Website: ulta-beauty
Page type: account-selection
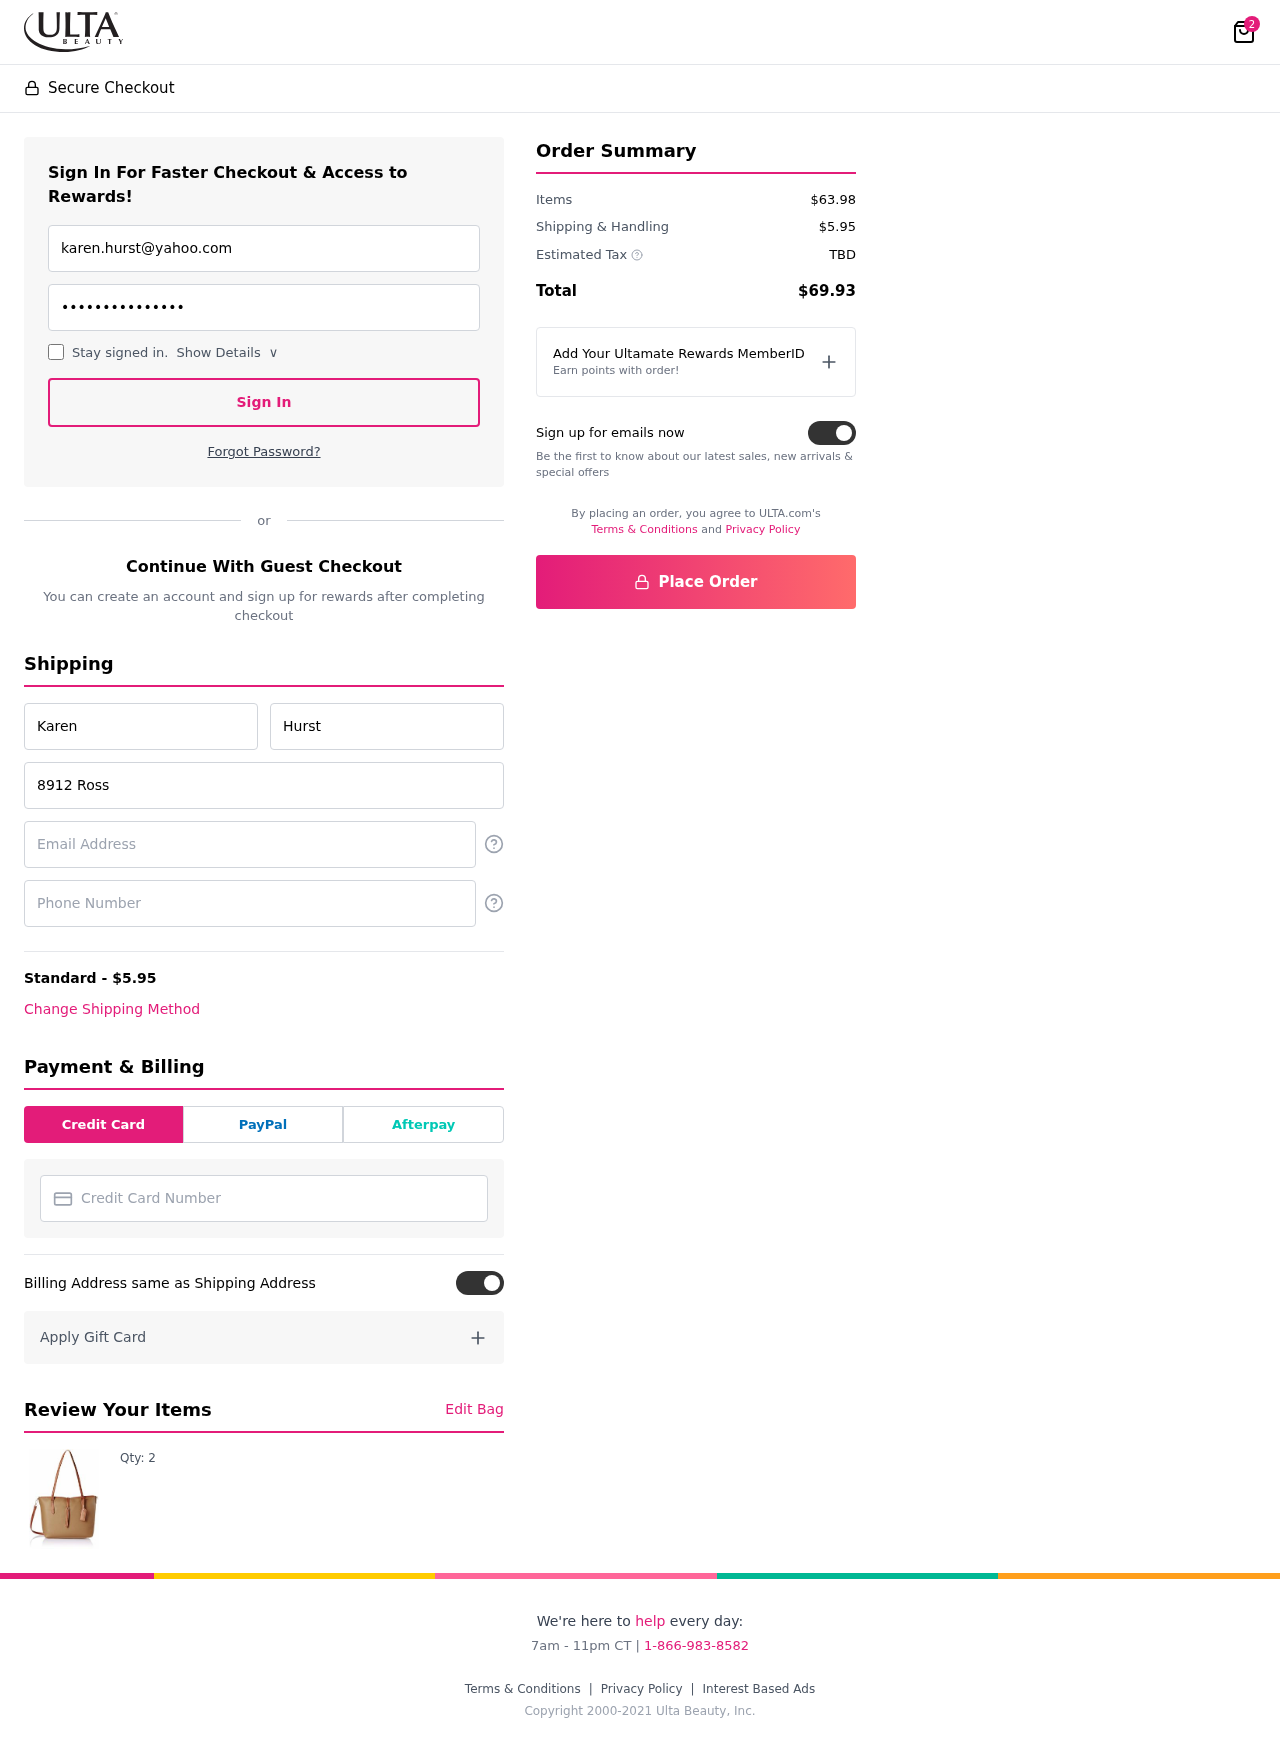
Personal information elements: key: PII_CARD_NUMBER
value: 6513 4046 8331 8761
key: PII_EMAIL
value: karen.hurst@yahoo.com
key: PII_EMAIL2
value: karen.hurst@yahoo.com
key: PII_FIRSTNAME
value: Karen
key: PII_LASTNAME
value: Hurst
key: PII_PHONE
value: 6474668357
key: PII_STREET
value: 8912 Ross Row Apt. 458
Product elements: key: PRODUCT1_QUANTITY
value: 2
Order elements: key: ORDER_NUM_ITEMS
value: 2
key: ORDER_SHIPPING_COST
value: $5.95
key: ORDER_SUBTOTAL
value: $63.98
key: ORDER_TAX
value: TBD
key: ORDER_TOTAL
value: $69.93